Lunar surface albedo tile
Center latitude: -10.439
Center longitude: 10.616
Resolution (meters per pixel, mean): 201.29
Tile area (km^2): 42464.56
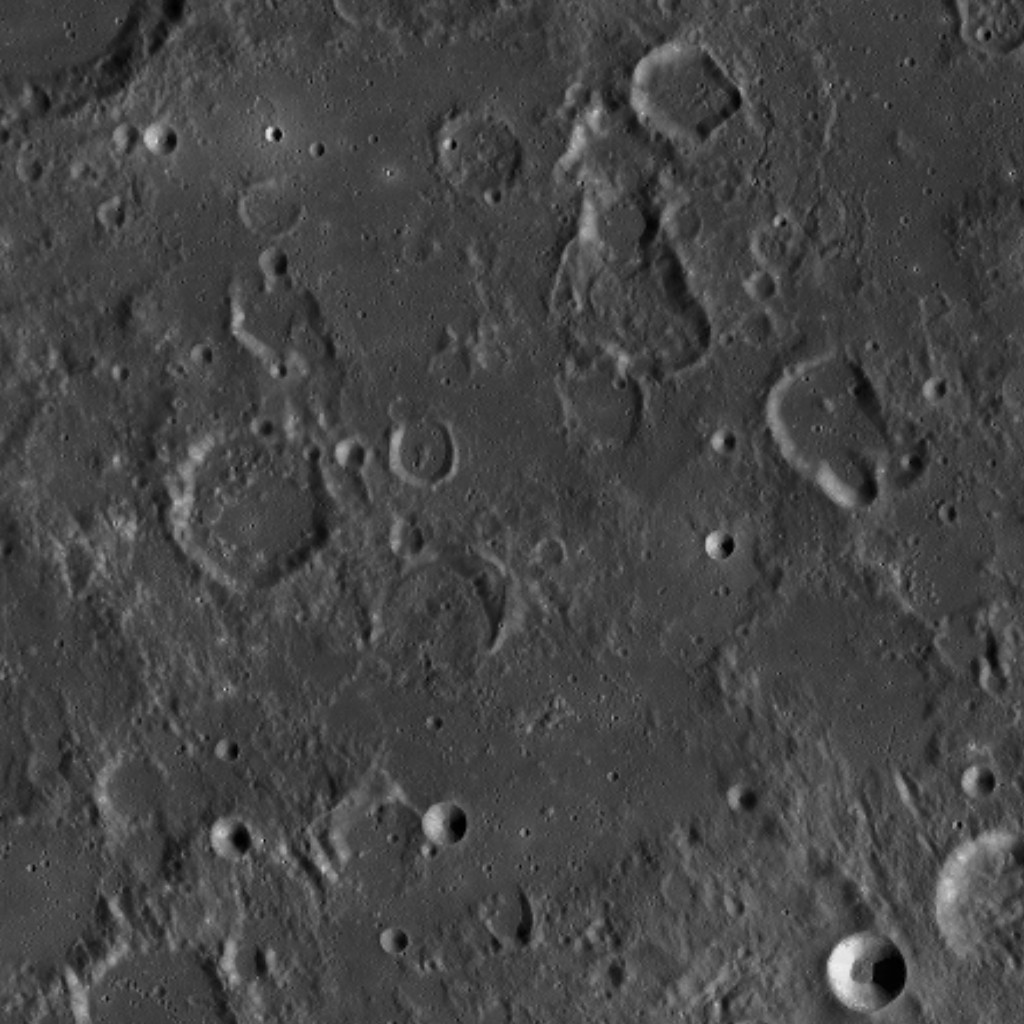